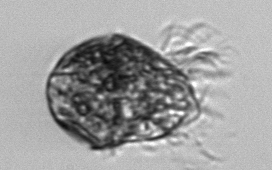
Label: Strombidium_morphotype1